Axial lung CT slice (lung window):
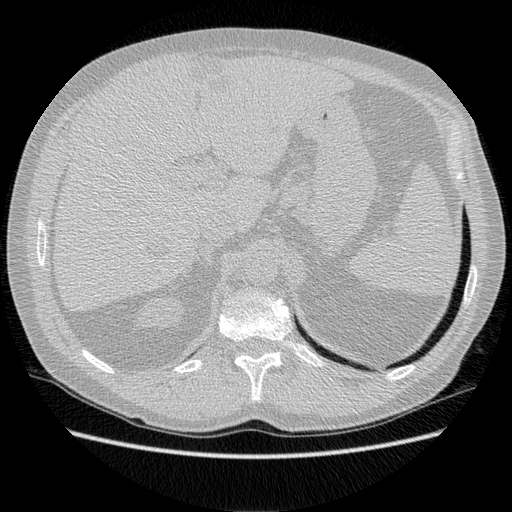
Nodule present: no